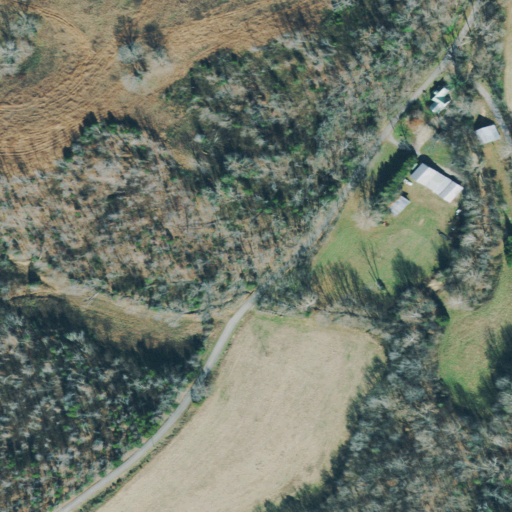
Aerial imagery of valley in Tennessee named Averitt Hollow containing deciduous forest, pasture, open development, cultivated crops, grassland, mixed forest, and low intensity development